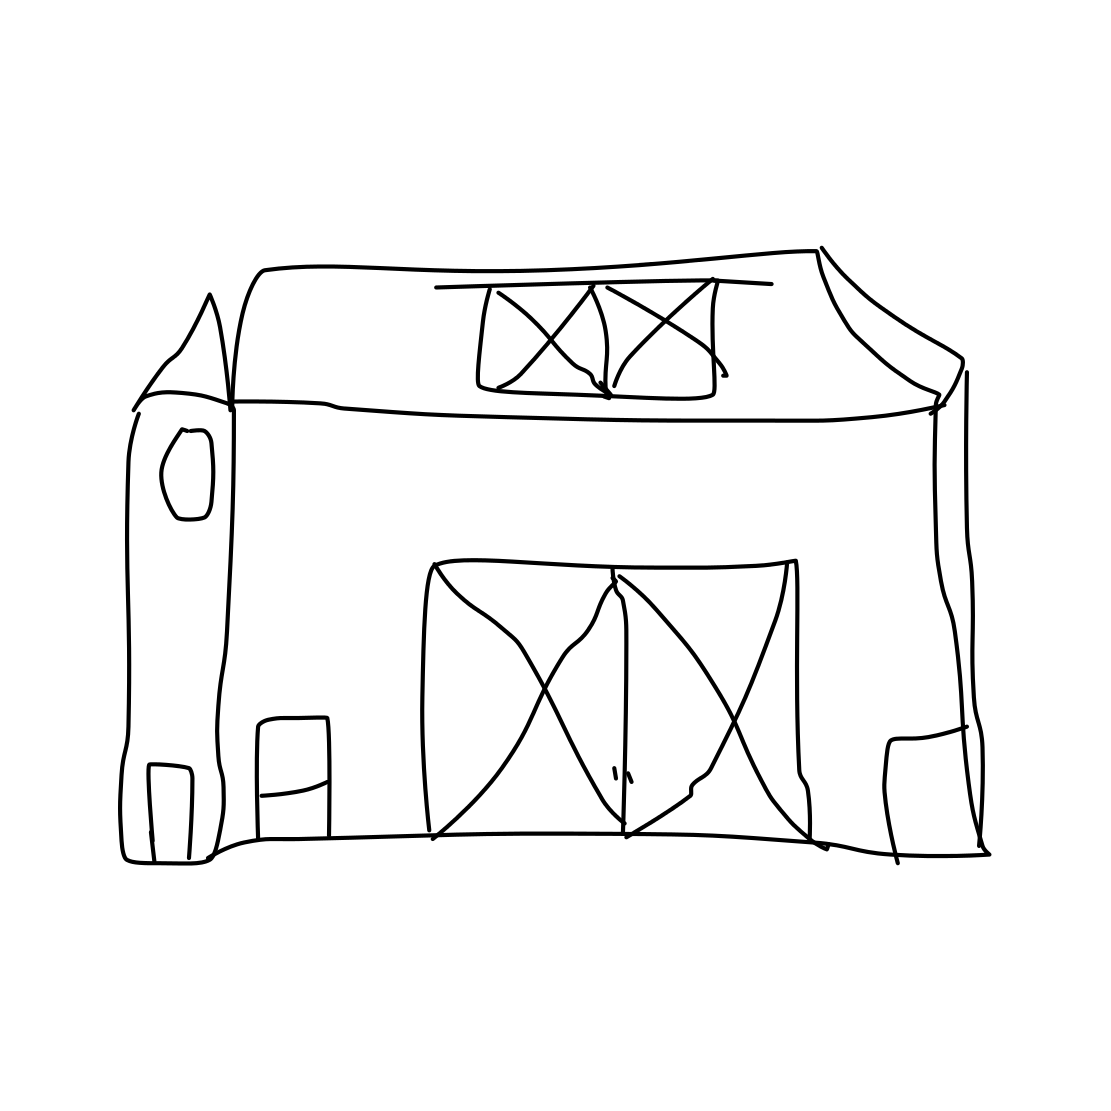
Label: barn